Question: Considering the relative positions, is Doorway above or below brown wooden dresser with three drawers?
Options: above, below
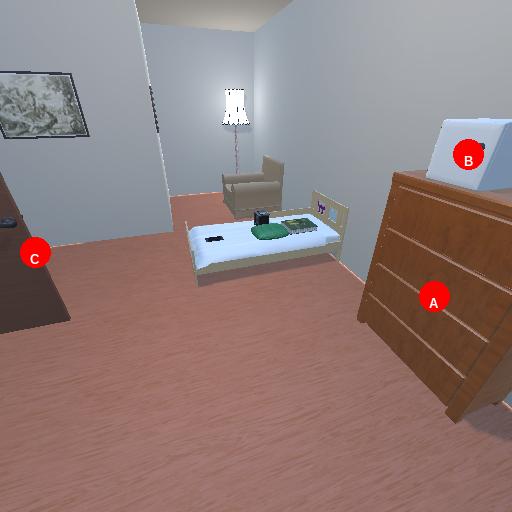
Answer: above